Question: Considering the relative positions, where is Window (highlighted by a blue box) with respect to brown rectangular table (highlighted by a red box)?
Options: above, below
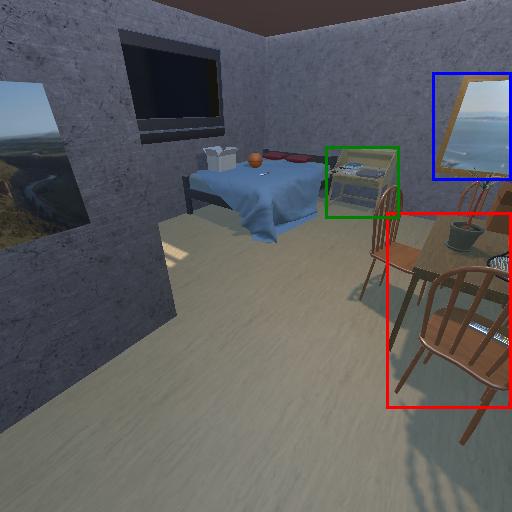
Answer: above